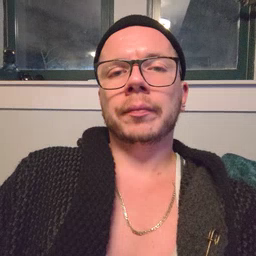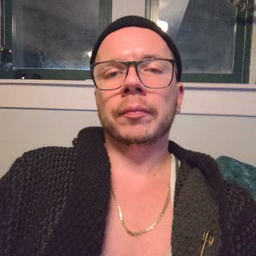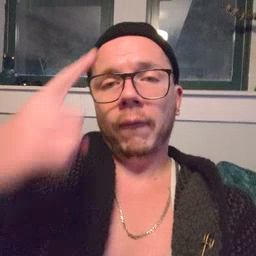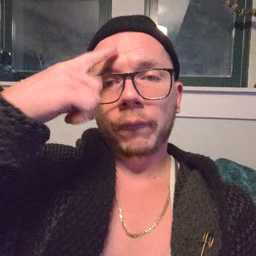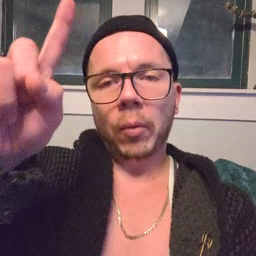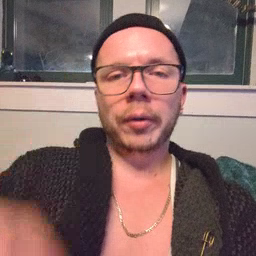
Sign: for